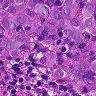
Metastatic tissue present: yes